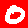
Digit: 0